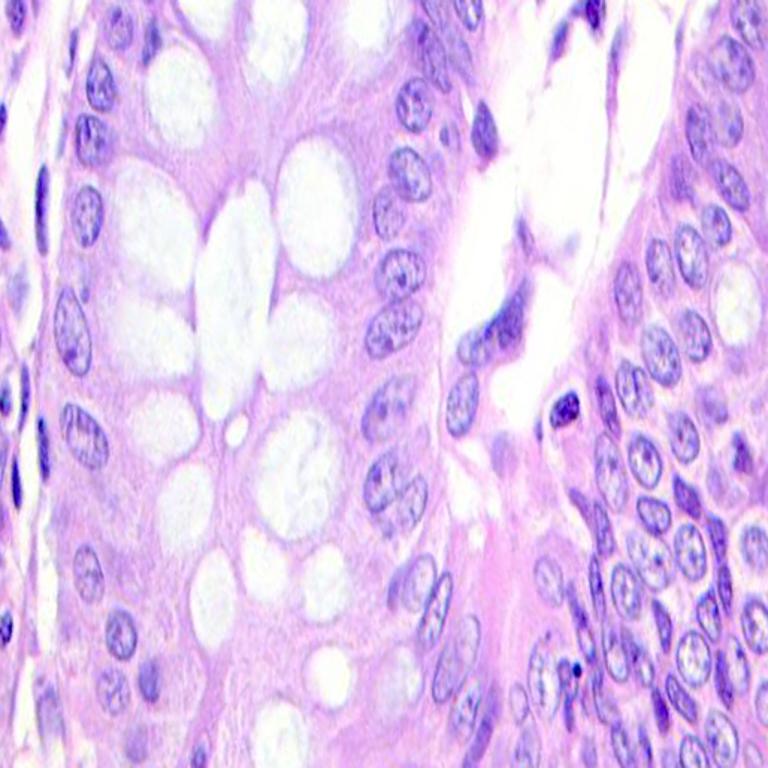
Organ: colon
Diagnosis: benign